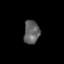
Tissue: prostate
Cell type: T cells
Senescence score: 0.2645
Nuclear area (px): 360
Mean DAPI intensity: 97.669